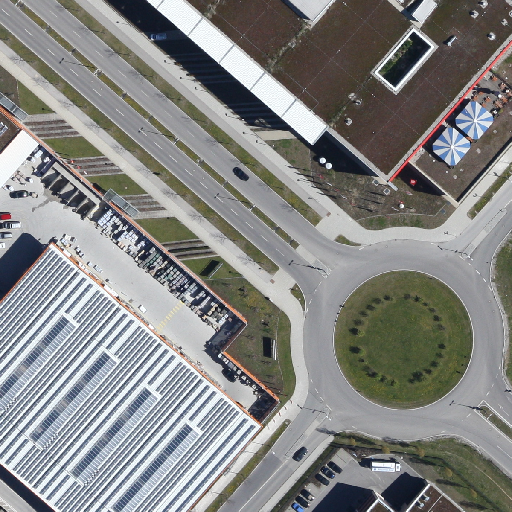
Referring expression: road marking